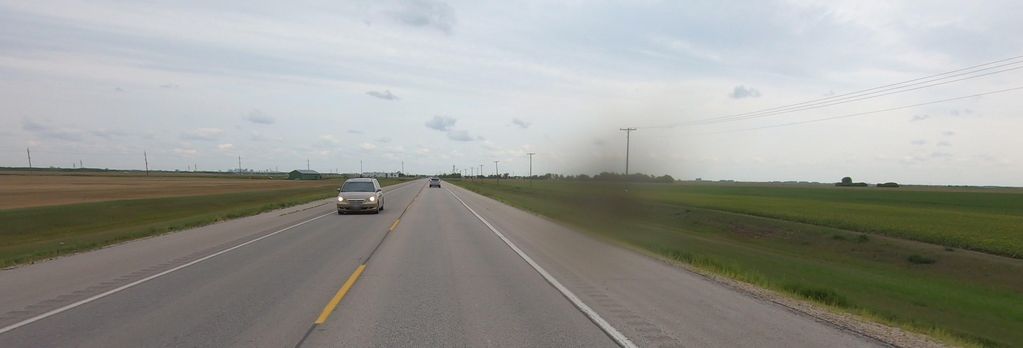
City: winnipeg